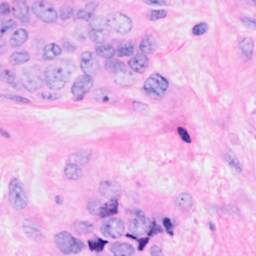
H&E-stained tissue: Breast